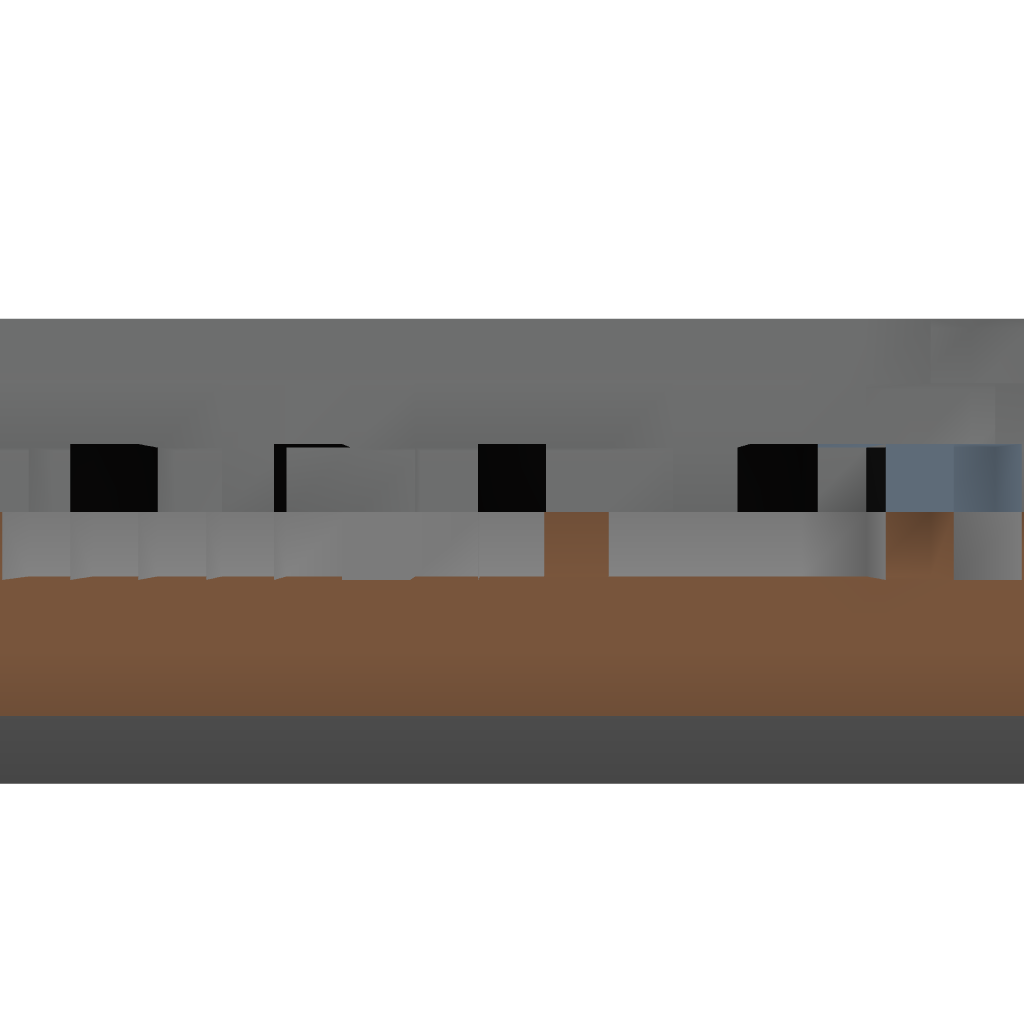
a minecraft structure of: Door with security